Question: I created a Financial Time Series using the fints function in Matlab.
So my time serie is:
test3 =
'''
desc: (none)
freq: Unknown (0)
'dates: (10)' 'times: (10)' 'series1: (10)'
'04-Jan-2010' '17:30' [ 0.0074]
'05-Jan-2010' '17:30' [ -0.0109]
'06-Jan-2010' '17:30' [ -0.0036]
'07-Jan-2010' '17:30' [ -0.0013]
'08-Jan-2010' '17:30' [ -3.2500e-04]
'11-Jan-2010' '17:30' [ 6.4900e-04]
'12-Jan-2010' '17:30' [ -0.0120]
'13-Jan-2010' '17:30' [ 0.0079]
'14-Jan-2010' '17:30' [ 0.0150]
'15-Jan-2010' '17:30' [ -0.0231]
'''
I wanted to plot the series, but it doesn't plot anything. You will find enclosed a picture of the result.I used:
plot(test3);

Can you help me ? I didn't find any related problem, I have the feeling that the problem is very dumb, but I really can't figure it out.
Thank you very much for your time
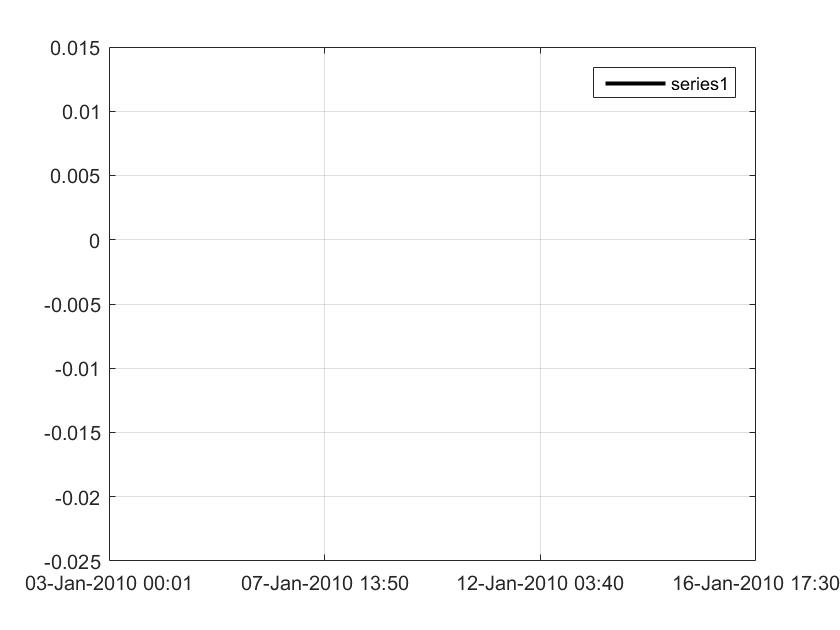
Answer: For some reason MATLAB adds two entries for each date when plotting the time series, one at the specified time (e.g. 04-Jan-2010 17:30:00 in your case) and one at midnight the same date (e.g. 04-Jan-2010 00:01:00). The corresponding Y-value at the added entries are NaN.
To plot the financial time series you can either:
1. Add a format specifier in the plot command. With this you can get markers but not lines as the line styles will be disregarded because of the NaN-entries: plot(test3, 'o');
2. Plot and remove the NaN entries: p = plot(test3, 'o-');
nanidx = isnan(p.YData);
p.YData(nanidx) = [];
p.XData(nanidx) = [];